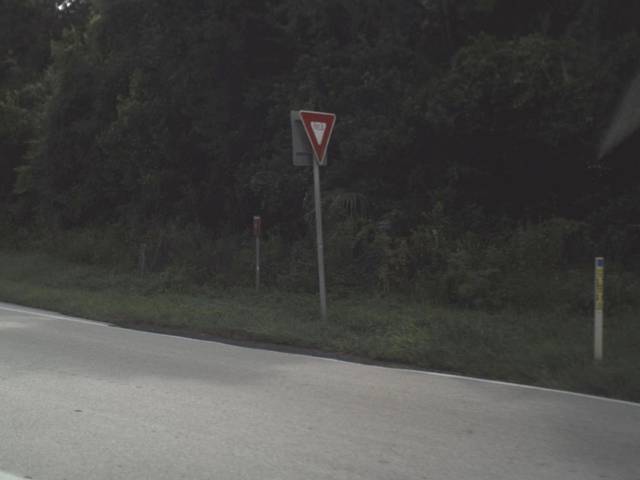
Region: United States
Coordinates: 28.069, -82.303